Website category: university
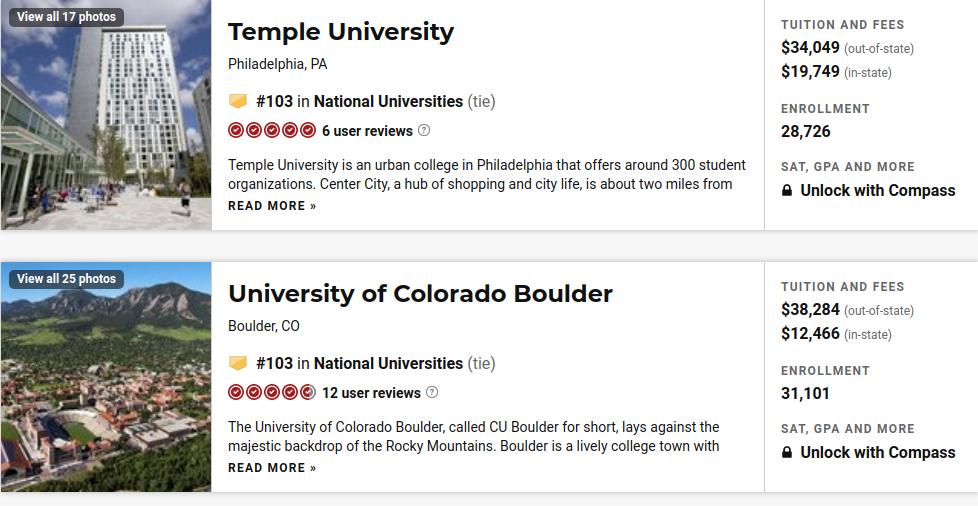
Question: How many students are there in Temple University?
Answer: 28,726

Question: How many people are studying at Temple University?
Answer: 28,726

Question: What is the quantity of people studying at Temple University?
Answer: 28,726

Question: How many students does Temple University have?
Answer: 28,726

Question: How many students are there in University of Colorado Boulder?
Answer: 31,101

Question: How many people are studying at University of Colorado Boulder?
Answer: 31,101

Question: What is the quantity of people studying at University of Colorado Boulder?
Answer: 31,101

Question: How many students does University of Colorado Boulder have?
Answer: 31,101

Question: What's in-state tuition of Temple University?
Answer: $19,749

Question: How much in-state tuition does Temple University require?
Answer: $19,749

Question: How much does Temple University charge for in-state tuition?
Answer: $19,749

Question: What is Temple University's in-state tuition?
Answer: $19,749

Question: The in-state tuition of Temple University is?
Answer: $19,749

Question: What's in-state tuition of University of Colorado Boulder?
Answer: $12,466

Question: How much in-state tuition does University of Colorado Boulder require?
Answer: $12,466

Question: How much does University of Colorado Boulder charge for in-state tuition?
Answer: $12,466

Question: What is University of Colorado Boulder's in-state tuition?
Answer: $12,466

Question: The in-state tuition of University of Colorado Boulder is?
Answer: $12,466

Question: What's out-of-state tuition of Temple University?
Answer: $34,049

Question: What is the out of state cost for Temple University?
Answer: $34,049

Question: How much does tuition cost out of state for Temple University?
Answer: $34,049

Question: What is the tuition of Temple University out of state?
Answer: $34,049

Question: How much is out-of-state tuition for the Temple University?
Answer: $34,049

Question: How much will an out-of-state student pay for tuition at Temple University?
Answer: $34,049

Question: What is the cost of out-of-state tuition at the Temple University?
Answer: $34,049

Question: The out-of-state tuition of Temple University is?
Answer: $34,049

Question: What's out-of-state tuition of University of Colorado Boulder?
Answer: $38,284

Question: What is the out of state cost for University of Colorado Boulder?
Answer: $38,284

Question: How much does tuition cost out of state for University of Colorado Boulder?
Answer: $38,284

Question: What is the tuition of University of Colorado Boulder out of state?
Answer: $38,284

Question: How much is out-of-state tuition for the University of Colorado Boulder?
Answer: $38,284

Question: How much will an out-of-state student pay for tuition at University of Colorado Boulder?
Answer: $38,284

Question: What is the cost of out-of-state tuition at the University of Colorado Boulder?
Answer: $38,284

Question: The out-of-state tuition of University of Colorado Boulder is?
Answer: $38,284

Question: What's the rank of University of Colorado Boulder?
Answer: #103

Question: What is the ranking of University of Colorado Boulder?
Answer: #103

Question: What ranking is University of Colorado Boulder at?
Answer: #103

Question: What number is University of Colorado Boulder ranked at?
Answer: #103

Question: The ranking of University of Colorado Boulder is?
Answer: #103

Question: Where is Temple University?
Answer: Philadelphia, PA

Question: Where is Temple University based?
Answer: Philadelphia, PA

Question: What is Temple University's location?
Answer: Philadelphia, PA

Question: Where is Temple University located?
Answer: Philadelphia, PA

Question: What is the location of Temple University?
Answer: Philadelphia, PA

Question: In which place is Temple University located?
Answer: Philadelphia, PA

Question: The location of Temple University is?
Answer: Philadelphia, PA

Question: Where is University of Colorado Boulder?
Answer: Boulder, CO

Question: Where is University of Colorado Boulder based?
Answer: Boulder, CO

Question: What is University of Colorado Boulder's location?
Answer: Boulder, CO

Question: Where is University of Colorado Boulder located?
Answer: Boulder, CO

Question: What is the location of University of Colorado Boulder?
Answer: Boulder, CO

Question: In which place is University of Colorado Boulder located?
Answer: Boulder, CO

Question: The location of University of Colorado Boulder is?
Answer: Boulder, CO

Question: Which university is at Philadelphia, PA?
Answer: Temple University

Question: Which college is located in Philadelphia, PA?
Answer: Temple University

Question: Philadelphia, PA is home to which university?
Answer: Temple University

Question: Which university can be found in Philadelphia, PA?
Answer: Temple University

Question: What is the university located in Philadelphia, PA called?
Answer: Temple University

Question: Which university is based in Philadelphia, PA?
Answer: Temple University

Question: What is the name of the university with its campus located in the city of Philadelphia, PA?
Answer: Temple University

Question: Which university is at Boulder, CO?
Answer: University of Colorado Boulder

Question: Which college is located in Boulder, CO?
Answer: University of Colorado Boulder

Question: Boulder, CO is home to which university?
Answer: University of Colorado Boulder

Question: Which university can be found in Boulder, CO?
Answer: University of Colorado Boulder